Question:
To read text from cell I use this:
'''
QAxObject *e = new QAxObject("Excel.Application");
QAxObject *wbooks = e->querySubObject("Workbooks");
QAxObject *wbook = wbooks->querySubObject("Open(const QString&)", "somefile.xls");
QAxObject *s = wbook->querySubObject("Worksheets(int)", 1);
QVariant v = s->querySubObject("Cells(int,int)", 2, 2)->property("Value");
// v = "sometext"
'''
But how read hyperlink address from cell?
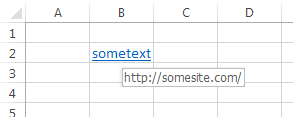
Answer: Try:
'''
QAxObject *e = new QAxObject("Excel.Application");
QAxObject *wbooks = e->querySubObject("Workbooks");
QAxObject *wbook = wbooks->querySubObject("Open(const QString&)", "somefile.xls");
QAxObject *s = wbook->querySubObject("Worksheets(int)", 1);
QVariant v = s->querySubObject("Cells(int,int)", 2, 2)->querySubObject("Hyperlinks(int)", 1)->property("Address");
'''